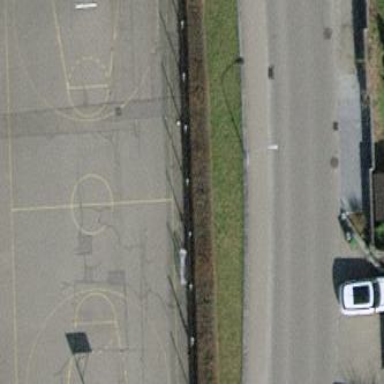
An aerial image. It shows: Multi-sport pitch with asphalt surface.